Field crop: maize
Growth stage: 2
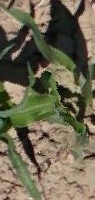
Species: maize